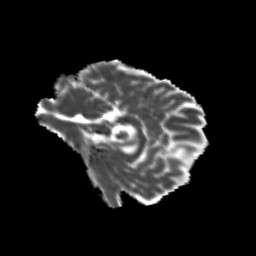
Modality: MD
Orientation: sagittal
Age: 19
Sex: male
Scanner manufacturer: siemens
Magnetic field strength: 3 T
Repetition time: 3.5 s
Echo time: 0.104 s